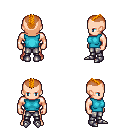
a pixel art fantasy rpg character, male body template, human, light skin, teal sleeveless shirt, metal pants, dark blonde short mohawk hairstyle, metal boots, four views (front, back, left, right), 2x2 character sprite sheet, small pixel art, hard edges, no anti-aliasing